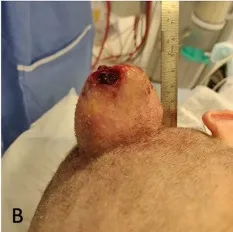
(B) Proliferating trichilemmal cyst (PTC) peroperative.
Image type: medical_photograph (other_medical_photograph)